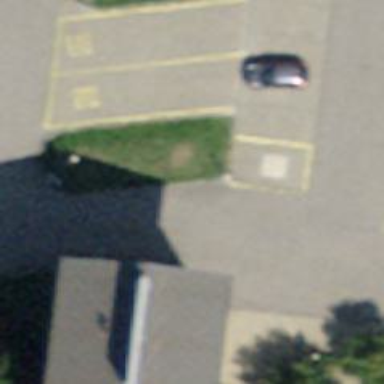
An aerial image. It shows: Parking aisle designated as service road.